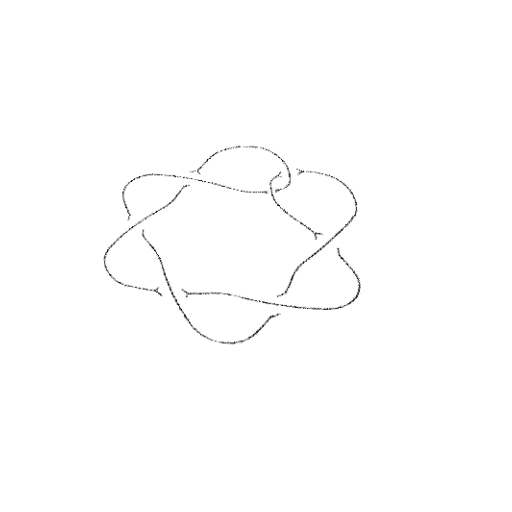
Crossing number: 7